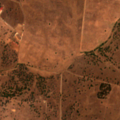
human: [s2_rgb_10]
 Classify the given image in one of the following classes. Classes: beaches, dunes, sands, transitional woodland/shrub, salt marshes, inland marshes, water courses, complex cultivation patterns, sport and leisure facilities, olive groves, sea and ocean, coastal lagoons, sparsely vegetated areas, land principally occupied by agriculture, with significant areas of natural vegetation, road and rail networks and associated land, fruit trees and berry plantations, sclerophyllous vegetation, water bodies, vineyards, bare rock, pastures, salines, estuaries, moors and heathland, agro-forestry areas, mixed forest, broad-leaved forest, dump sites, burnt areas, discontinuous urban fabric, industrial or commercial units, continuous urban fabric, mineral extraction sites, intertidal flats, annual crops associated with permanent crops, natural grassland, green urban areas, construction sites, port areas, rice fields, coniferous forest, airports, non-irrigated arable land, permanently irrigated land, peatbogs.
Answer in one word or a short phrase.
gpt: non-irrigated arable land, agro-forestry areas